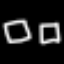
Label: square